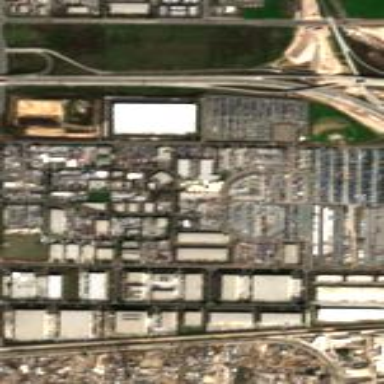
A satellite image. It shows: Industrial area.